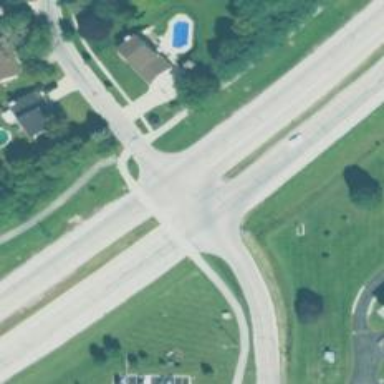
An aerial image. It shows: Asphalt path on traffic island.